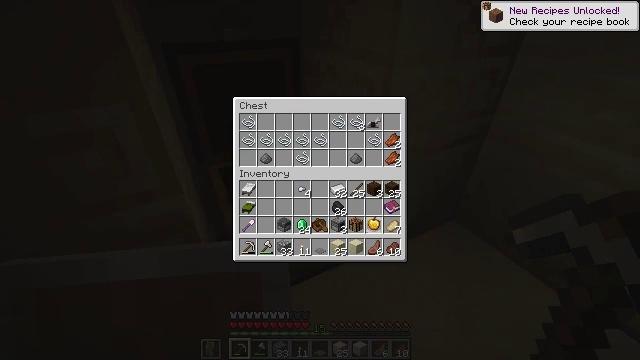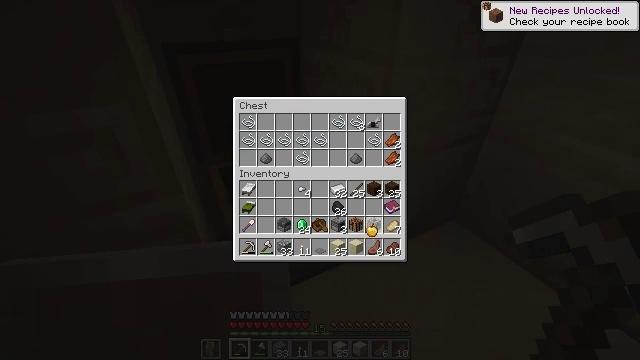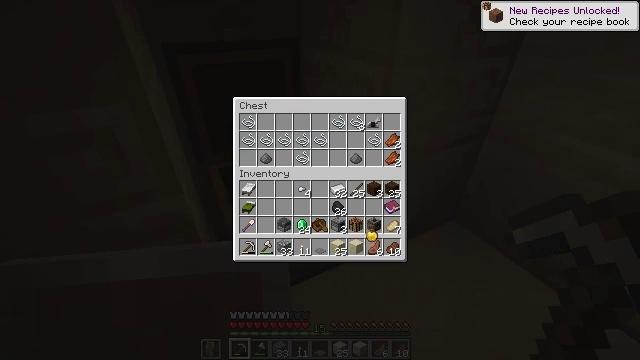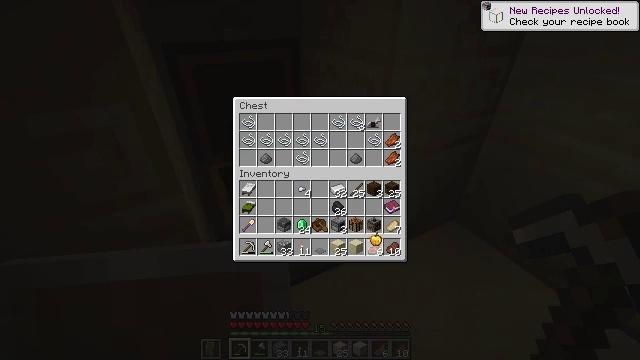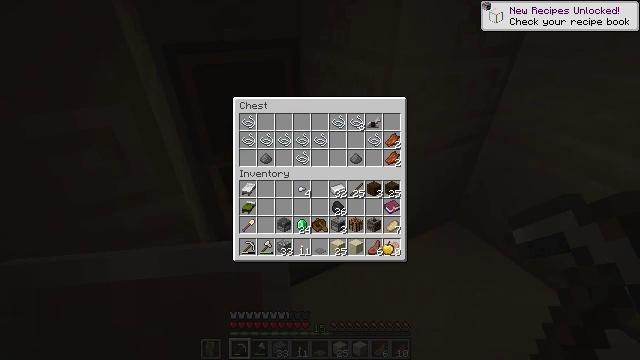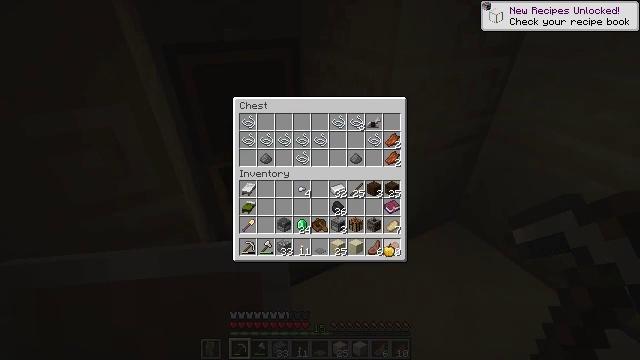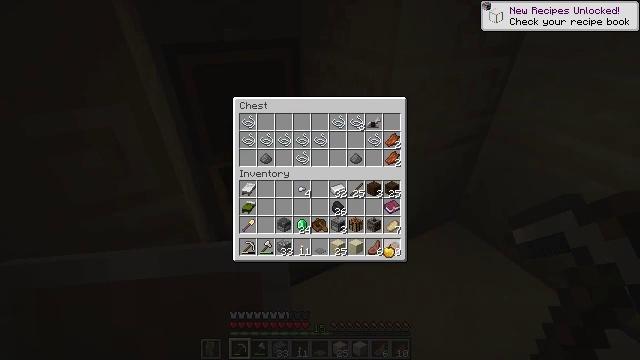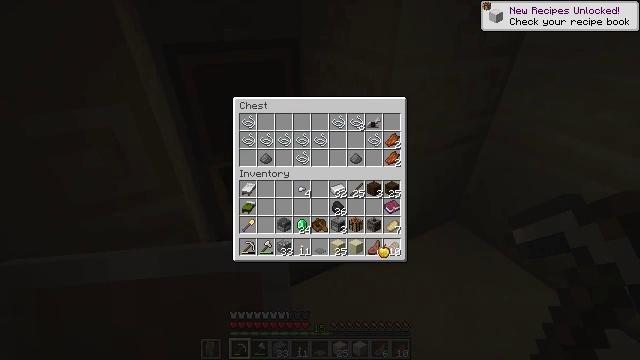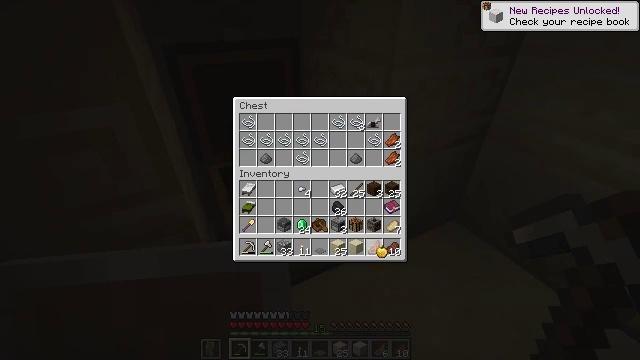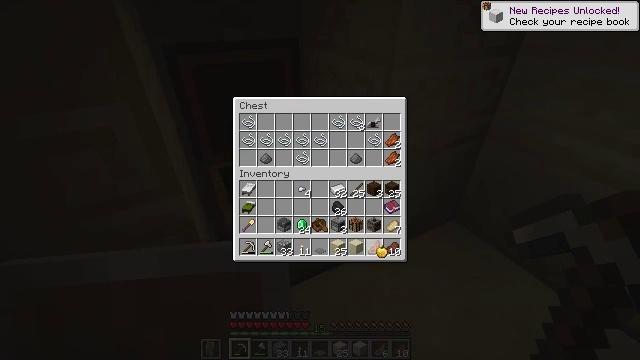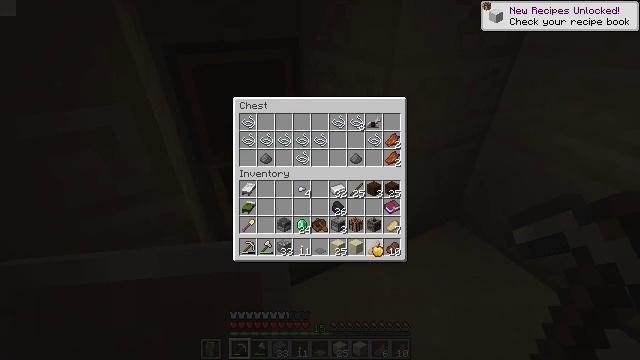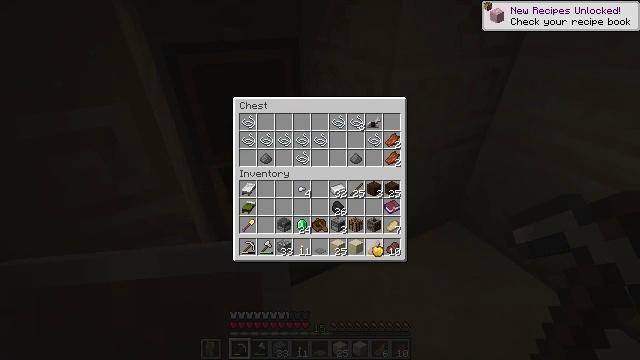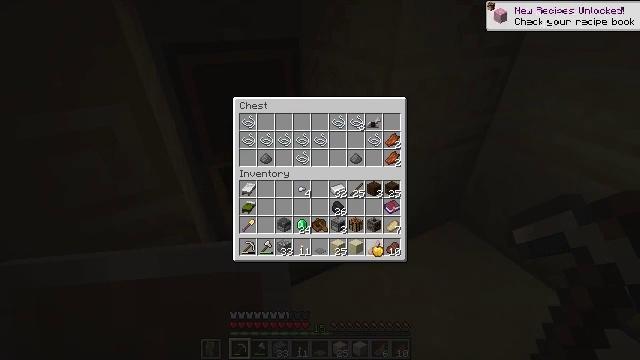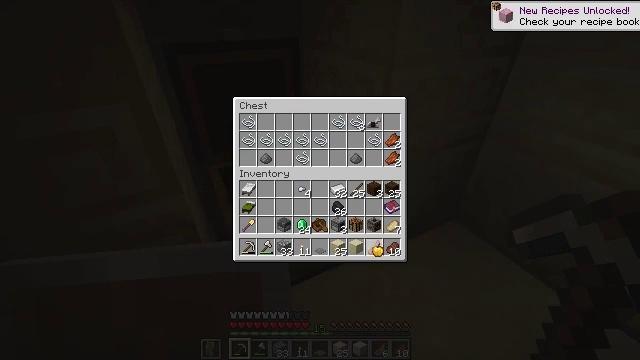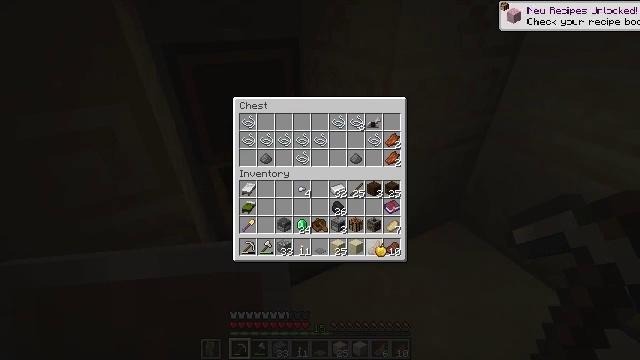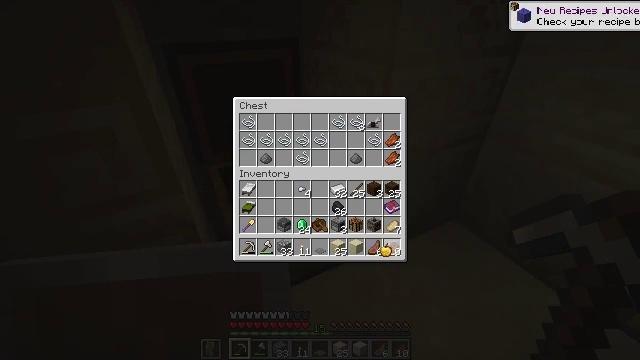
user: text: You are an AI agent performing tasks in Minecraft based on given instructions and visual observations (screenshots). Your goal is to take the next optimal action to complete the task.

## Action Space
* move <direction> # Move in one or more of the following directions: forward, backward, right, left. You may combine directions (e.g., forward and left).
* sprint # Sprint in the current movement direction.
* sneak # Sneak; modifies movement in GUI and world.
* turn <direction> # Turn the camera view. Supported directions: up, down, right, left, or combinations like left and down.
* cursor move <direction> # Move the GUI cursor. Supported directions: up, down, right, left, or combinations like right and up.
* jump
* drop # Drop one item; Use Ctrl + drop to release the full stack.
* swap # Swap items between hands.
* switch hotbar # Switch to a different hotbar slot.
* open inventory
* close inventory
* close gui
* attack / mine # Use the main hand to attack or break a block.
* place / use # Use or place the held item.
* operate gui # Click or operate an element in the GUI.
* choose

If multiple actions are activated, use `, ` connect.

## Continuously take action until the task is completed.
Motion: motion action
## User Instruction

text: Dig up some cut sandstone blocks.
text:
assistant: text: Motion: cursor move down
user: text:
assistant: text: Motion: no_op
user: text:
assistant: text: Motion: no_op
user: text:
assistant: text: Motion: cursor move right and down
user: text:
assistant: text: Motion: no_op
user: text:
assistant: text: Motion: no_op
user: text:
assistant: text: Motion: no_op
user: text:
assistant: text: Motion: no_op
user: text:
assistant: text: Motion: no_op
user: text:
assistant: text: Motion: no_op
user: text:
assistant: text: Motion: no_op
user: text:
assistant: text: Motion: no_op
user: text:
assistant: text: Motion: no_op
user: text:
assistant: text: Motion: no_op
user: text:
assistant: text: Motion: no_op
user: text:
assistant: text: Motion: no_op
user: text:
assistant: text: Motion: no_op
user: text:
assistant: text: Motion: no_op
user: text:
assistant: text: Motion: no_op
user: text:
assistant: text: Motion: operate gui
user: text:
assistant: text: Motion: operate gui
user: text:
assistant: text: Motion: no_op
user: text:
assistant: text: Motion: no_op
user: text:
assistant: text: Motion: no_op
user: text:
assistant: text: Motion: no_op
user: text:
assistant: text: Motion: no_op
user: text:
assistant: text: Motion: no_op
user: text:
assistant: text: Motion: operate gui
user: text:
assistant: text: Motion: operate gui
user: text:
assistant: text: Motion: operate gui